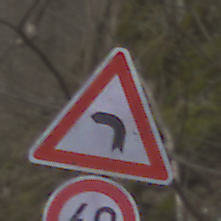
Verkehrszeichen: KurveLinks
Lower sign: Geschwindigkeit60
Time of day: MorningAfternoon
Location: Outdoor (Nature)
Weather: PartlyCloudy
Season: NotSpecified
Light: Natural